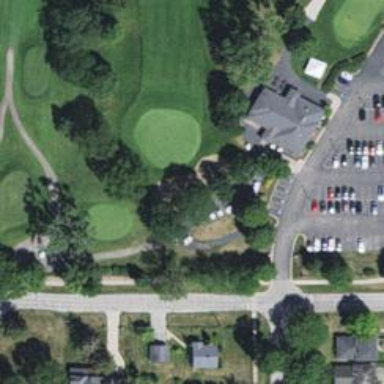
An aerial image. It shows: Path used for both walking and golf.